Field crop: maize
Growth stage: 2
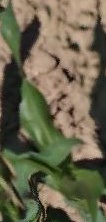
Species: maize